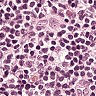
Metastatic tissue present: no